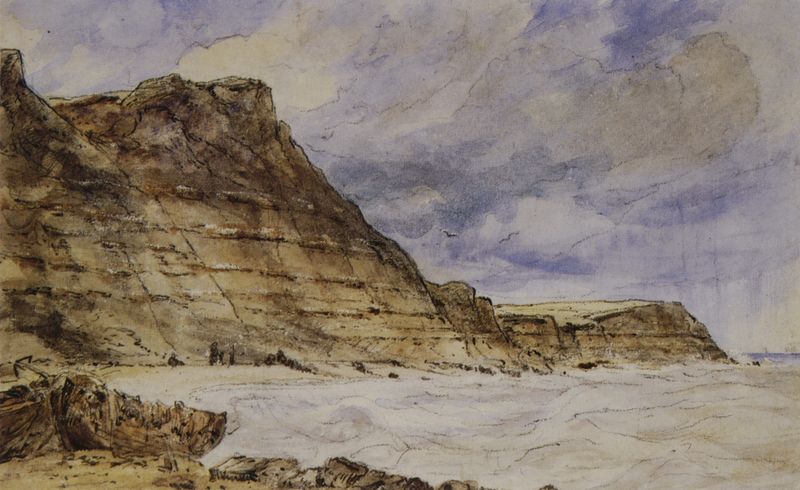
Titel: East Hill, Hastings
Künstler: John Constable
Institution: Collection Mr. and Mrs. David Thomson
Schlagwörter: berg, blau, felsen, gemälde, himmel, meer, wasser, weiß, wolken, aquarell, gelb, landschaft, menschen, ocker, sand, see, ufer, braun, frankreich, grau, hell, holz, skizze, zeichnung, beige, malerei, stein, erde, ferne, horizont, hügel, natur, vögel, einsam, insel, realismus, boot, boote, gischt, küste, schiff, strand, welle, wellen, naturalismus, studie, berge, düne, fels, gebirge, hang, klippen, wasserfarbe, linien, steil, aufgewühlt, brandung, flut, möwen, schiffbruch, sturm, stürmisch, wogen, monet, menschenleer, bucht, unscharf, klippe, ozean, steilküste, tusche, bruan, riff, konturen, bleistift, kaputt, wrack, sediment, plateau, gestrüpp, anker, hänge, shwarz, waser, lavierung, lasur, vorzeichnung, teile, teine, meereswogen, felsenriff, dover